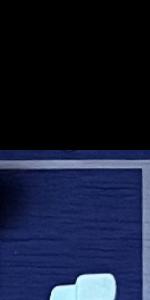
Label: Empty